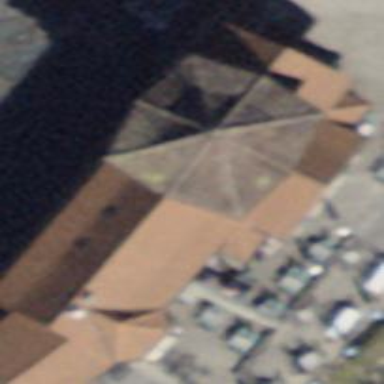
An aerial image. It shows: Restaurant.